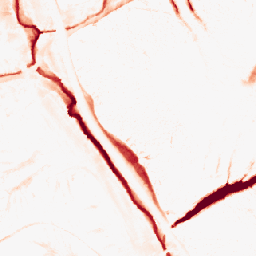
Category: morphological
Decomposition family: tophat
Decomposition parameters: size: 10
mode: black
Upsampling method: area
Upsampling parameters: scale: 8
Upsampling scale: 8